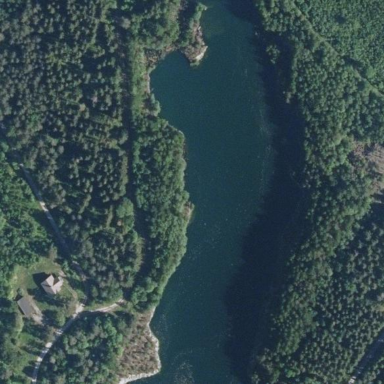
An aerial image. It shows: Reservoir area.